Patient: sex M, age 25
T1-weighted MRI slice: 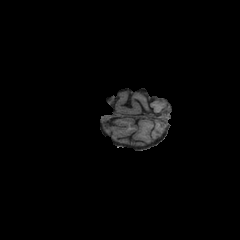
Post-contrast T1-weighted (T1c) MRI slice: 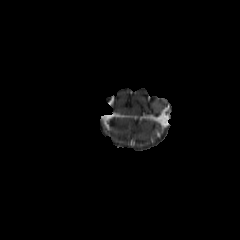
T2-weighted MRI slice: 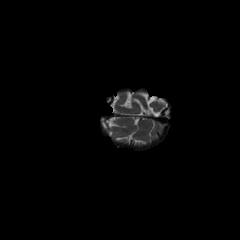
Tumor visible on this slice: no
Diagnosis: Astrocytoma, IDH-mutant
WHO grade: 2